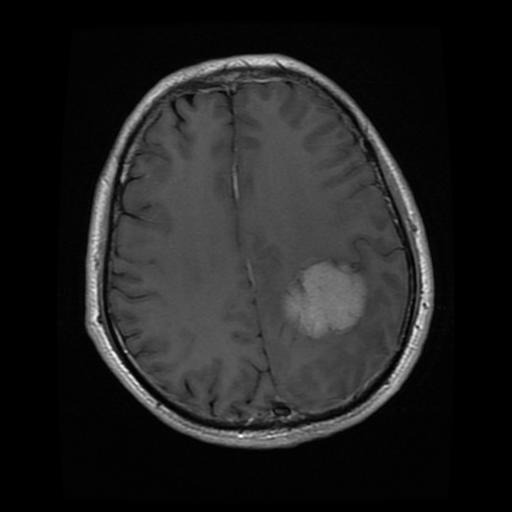
Label: meningioma